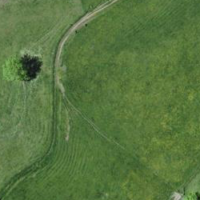
EUNIS habitat code: 25
Species observed at this site:
Holcus lanatus